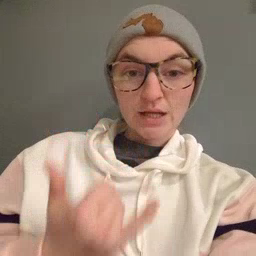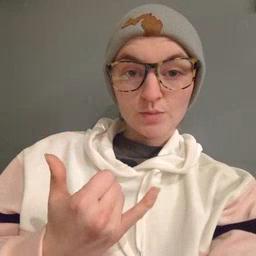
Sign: now